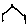
Label: hexagon